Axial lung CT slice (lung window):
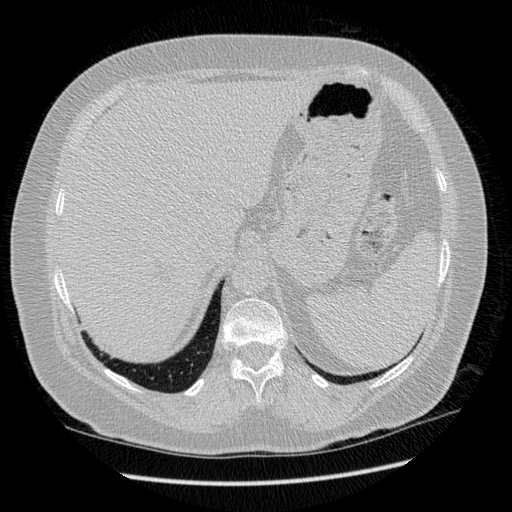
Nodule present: no